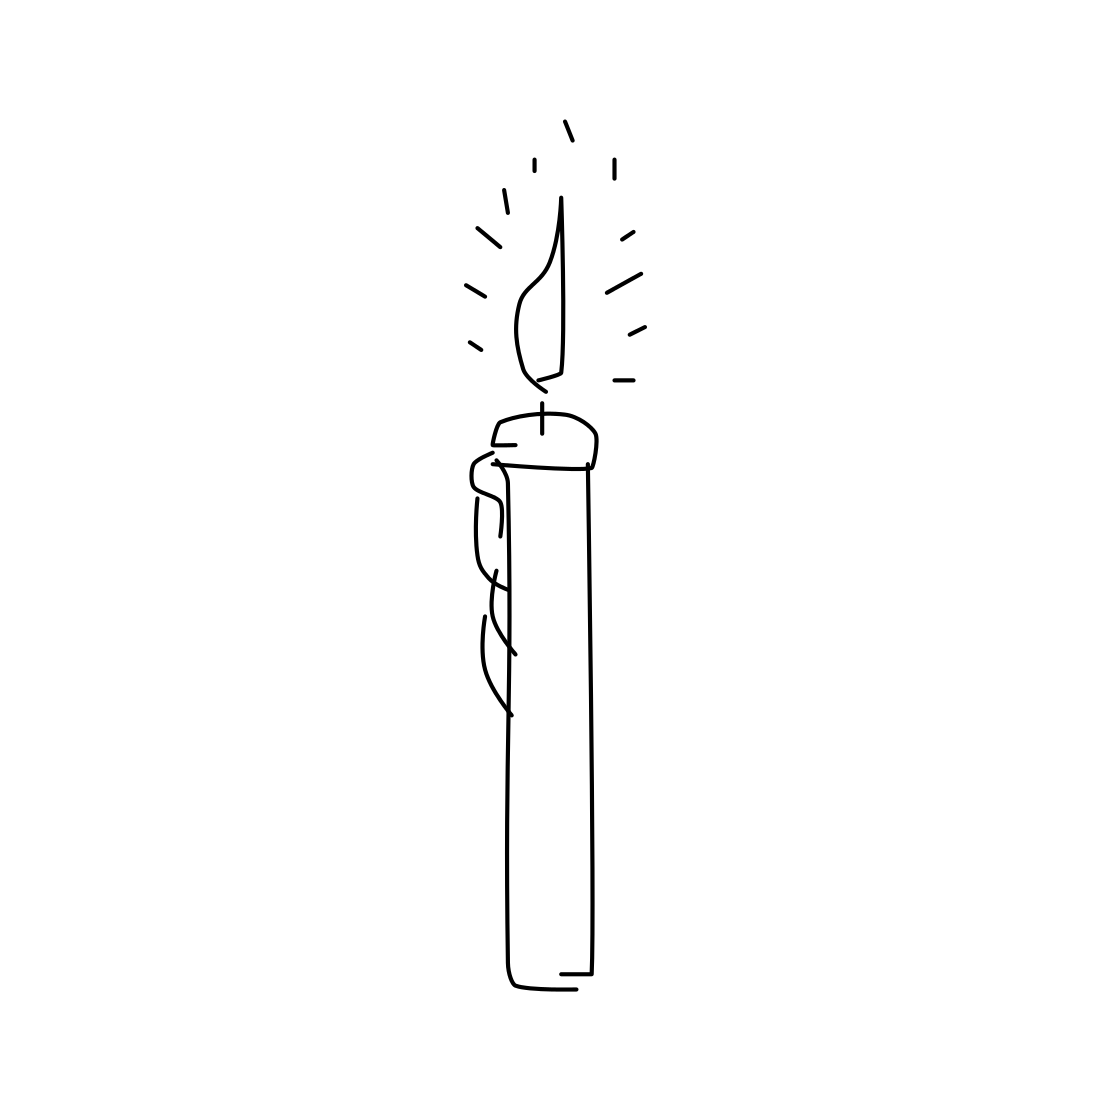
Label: candle